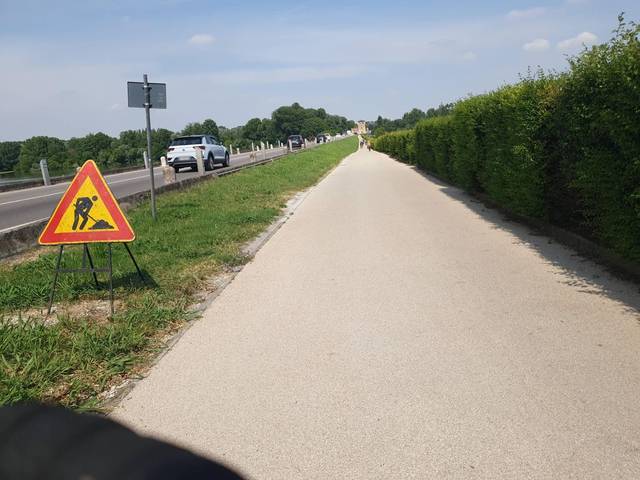
Region: Italy
Coordinates: 45.161, 10.804